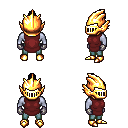
a pixel art fantasy rpg character, male body template, dark elf, purple skin, maroon tunic, teal pants, raven short topknot hairstyle, gold helm, metal gloves, gold boots, four views (front, back, left, right), 2x2 character sprite sheet, small pixel art, hard edges, no anti-aliasing